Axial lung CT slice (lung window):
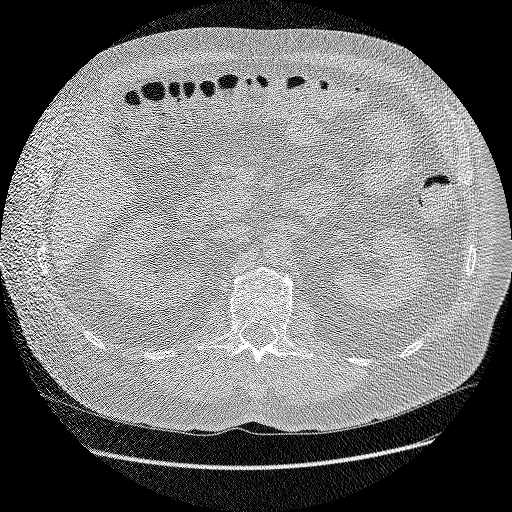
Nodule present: no